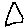
Label: triangle